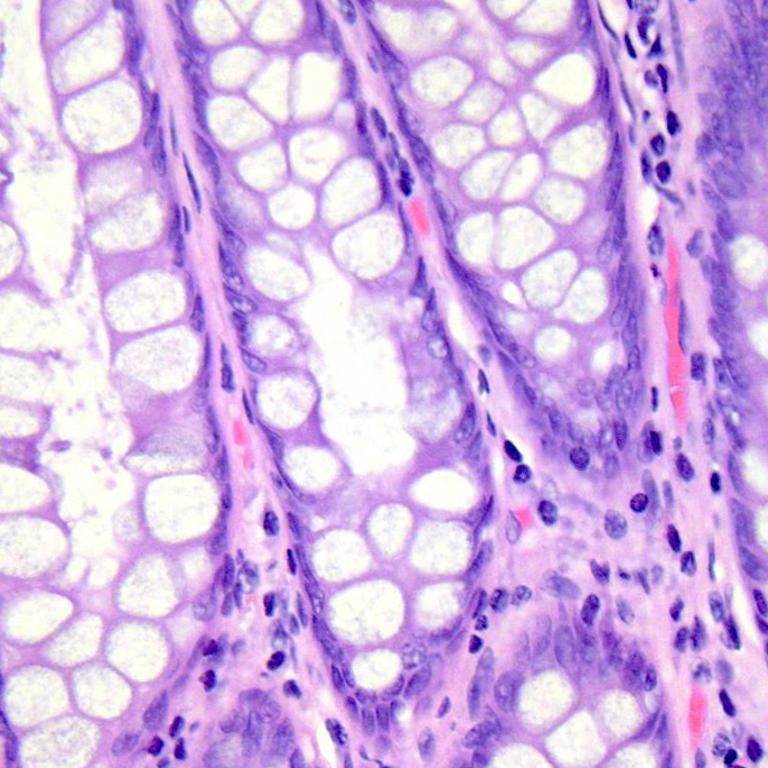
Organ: colon
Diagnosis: benign